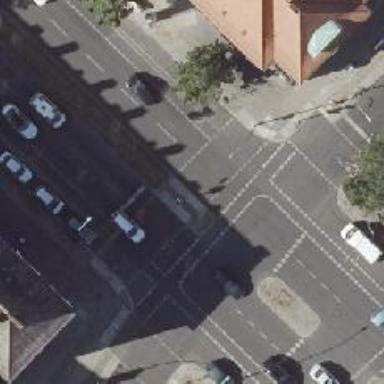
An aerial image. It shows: Footway located on traffic island.